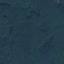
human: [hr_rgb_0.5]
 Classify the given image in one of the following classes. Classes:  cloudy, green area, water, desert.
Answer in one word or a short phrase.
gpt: green area